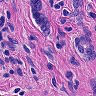
Metastatic tissue present: yes